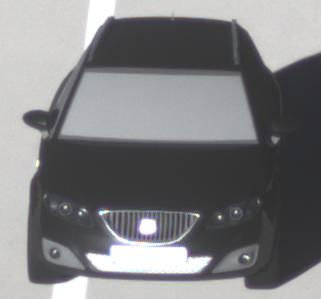
Make: SEAT
Model: Exeo ST 1.6
Detailed model: Exeo (3R) ST
Model produced from: 2010/05
Model produced until: 2010/08
Doors: 5
Color: black
Road condition: dry road
Daytime: sunrise or sunset
Contrast: high contrast